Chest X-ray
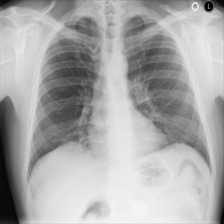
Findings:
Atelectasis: positive
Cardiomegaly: negative
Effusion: negative
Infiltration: negative
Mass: negative
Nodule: negative
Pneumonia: negative
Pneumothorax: negative
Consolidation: negative
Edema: negative
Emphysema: negative
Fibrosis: negative
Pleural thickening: negative
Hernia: negative